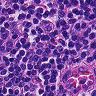
Metastatic tissue present: no